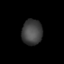
Tissue: lung
Cell type: Others
Senescence score: 0.1793
Nuclear area (px): 505
Mean DAPI intensity: 66.79